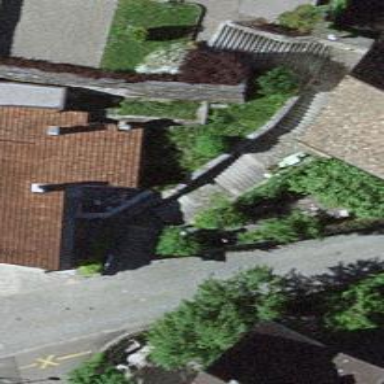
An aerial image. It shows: Set of steps on the road.